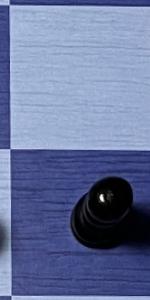
Label: Pawn_Black